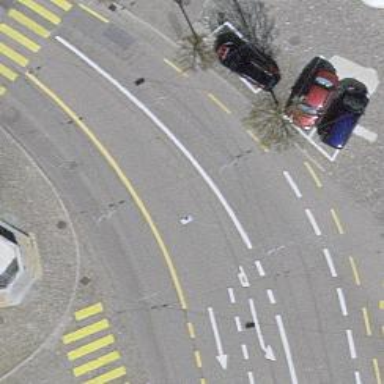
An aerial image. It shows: Residential road with asphalt surface. Trolley wires are present along the road.